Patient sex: M
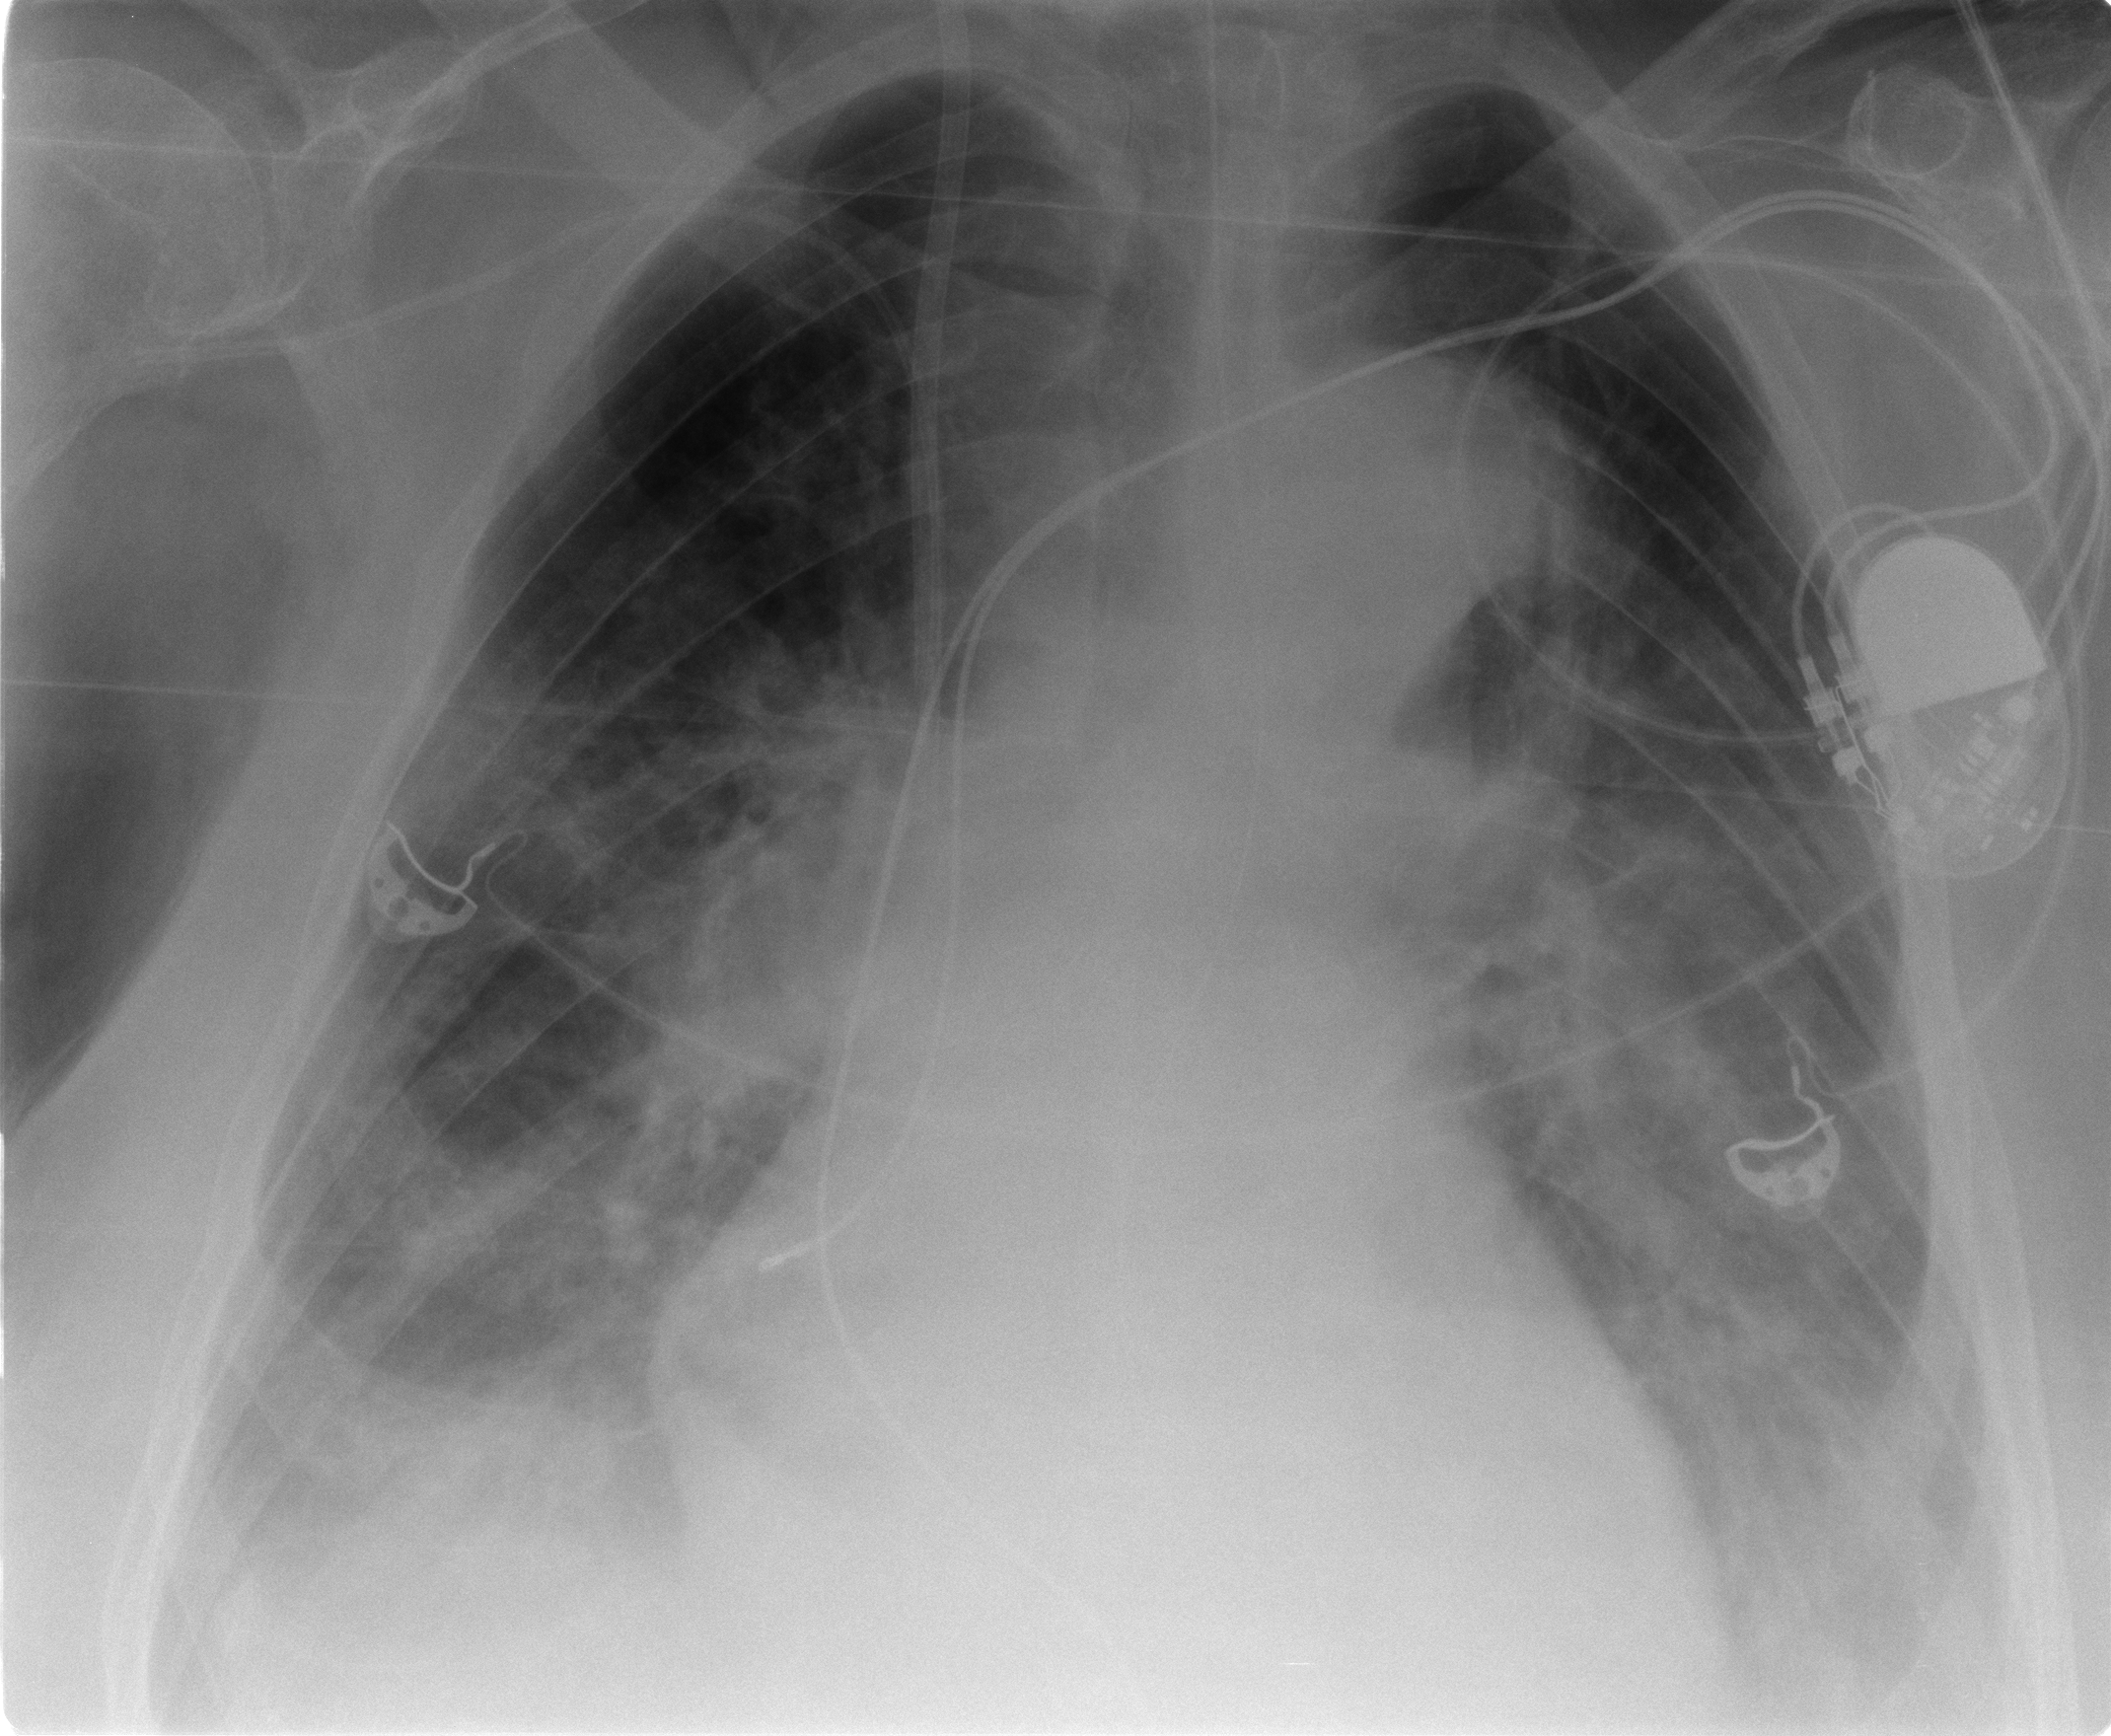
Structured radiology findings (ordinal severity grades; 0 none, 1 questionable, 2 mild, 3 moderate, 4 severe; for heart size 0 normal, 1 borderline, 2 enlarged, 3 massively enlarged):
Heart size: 2
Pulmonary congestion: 3
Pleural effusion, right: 2
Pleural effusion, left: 2
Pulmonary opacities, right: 3
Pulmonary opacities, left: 3
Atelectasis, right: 2
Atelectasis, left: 2